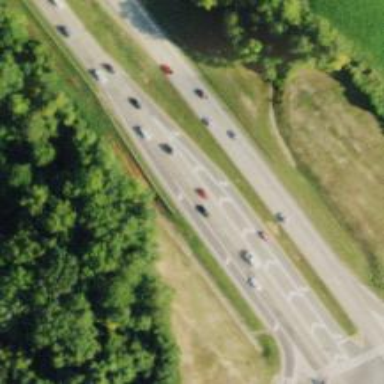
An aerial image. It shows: Trunk link highway.